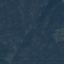
Land use / land cover class: Forest